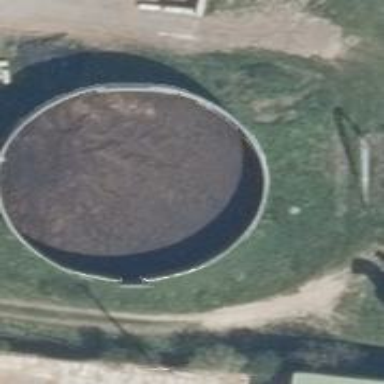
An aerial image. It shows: Storage tank created as man-made structure.